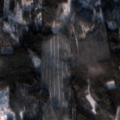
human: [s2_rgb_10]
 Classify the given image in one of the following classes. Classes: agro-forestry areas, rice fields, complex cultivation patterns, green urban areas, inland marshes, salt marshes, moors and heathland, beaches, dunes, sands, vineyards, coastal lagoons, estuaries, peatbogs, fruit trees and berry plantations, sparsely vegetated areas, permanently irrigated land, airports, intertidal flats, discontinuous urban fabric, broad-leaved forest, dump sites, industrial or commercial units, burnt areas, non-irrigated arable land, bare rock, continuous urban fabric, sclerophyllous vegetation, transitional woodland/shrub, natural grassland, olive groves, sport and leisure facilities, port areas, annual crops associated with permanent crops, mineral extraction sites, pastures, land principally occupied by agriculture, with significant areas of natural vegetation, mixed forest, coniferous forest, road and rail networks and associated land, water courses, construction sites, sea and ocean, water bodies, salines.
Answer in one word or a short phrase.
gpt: coniferous forest, mixed forest, transitional woodland/shrub